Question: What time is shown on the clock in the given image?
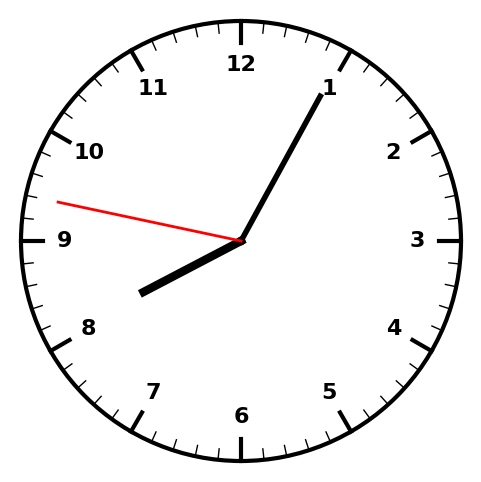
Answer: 08:04:47